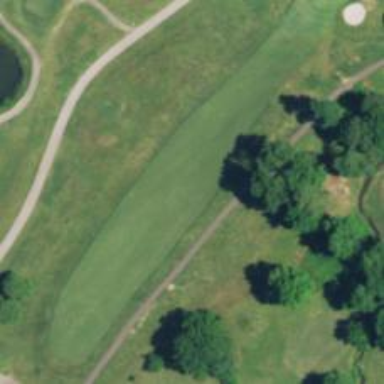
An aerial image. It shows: View of golf hole.